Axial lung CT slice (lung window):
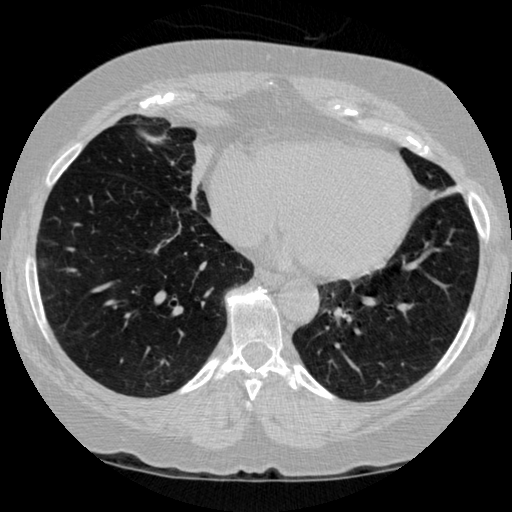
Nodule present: no